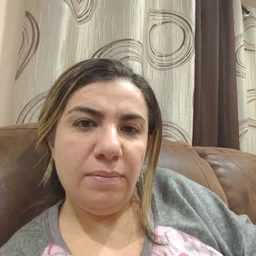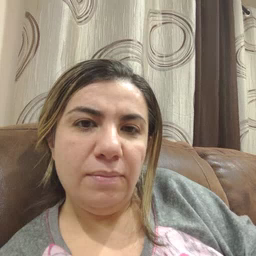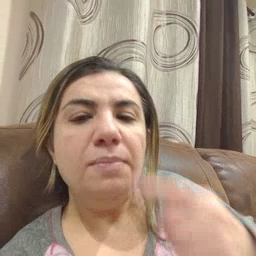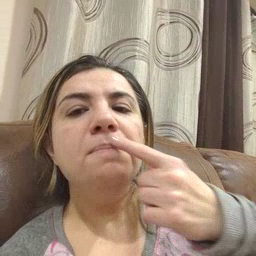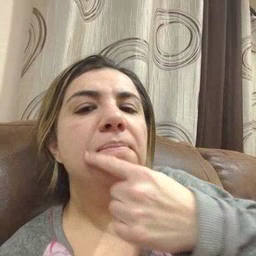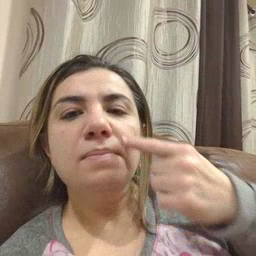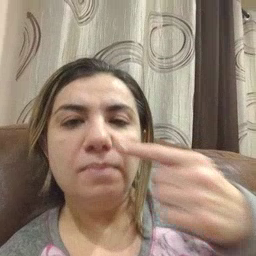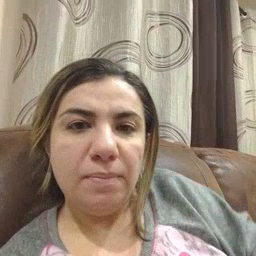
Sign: lips